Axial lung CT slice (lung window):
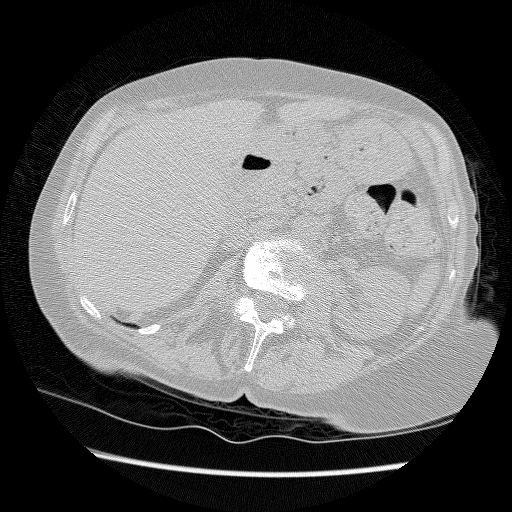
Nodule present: no